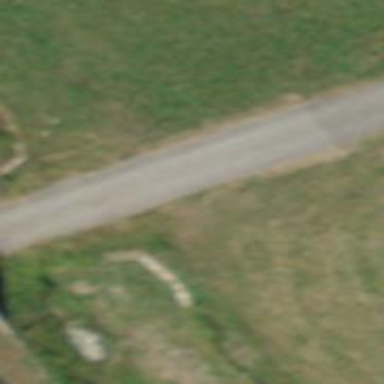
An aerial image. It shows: Track road with grade 1 track type that goes through tunnel.